Question:
I need to implement the concept of 'dropdown' in Xcode.
For that purpose, I'm using a 'UIPickerview'.
This pickerView loads when a textfield is tapped (on textFieldDidBeginEditing:)event.
Is there a way, that I can add a image to 'TextField'?
The image is like an arrow mark by which user can understand that a 'dropdown' appears when 'textfield' is tapped .How can I make it?
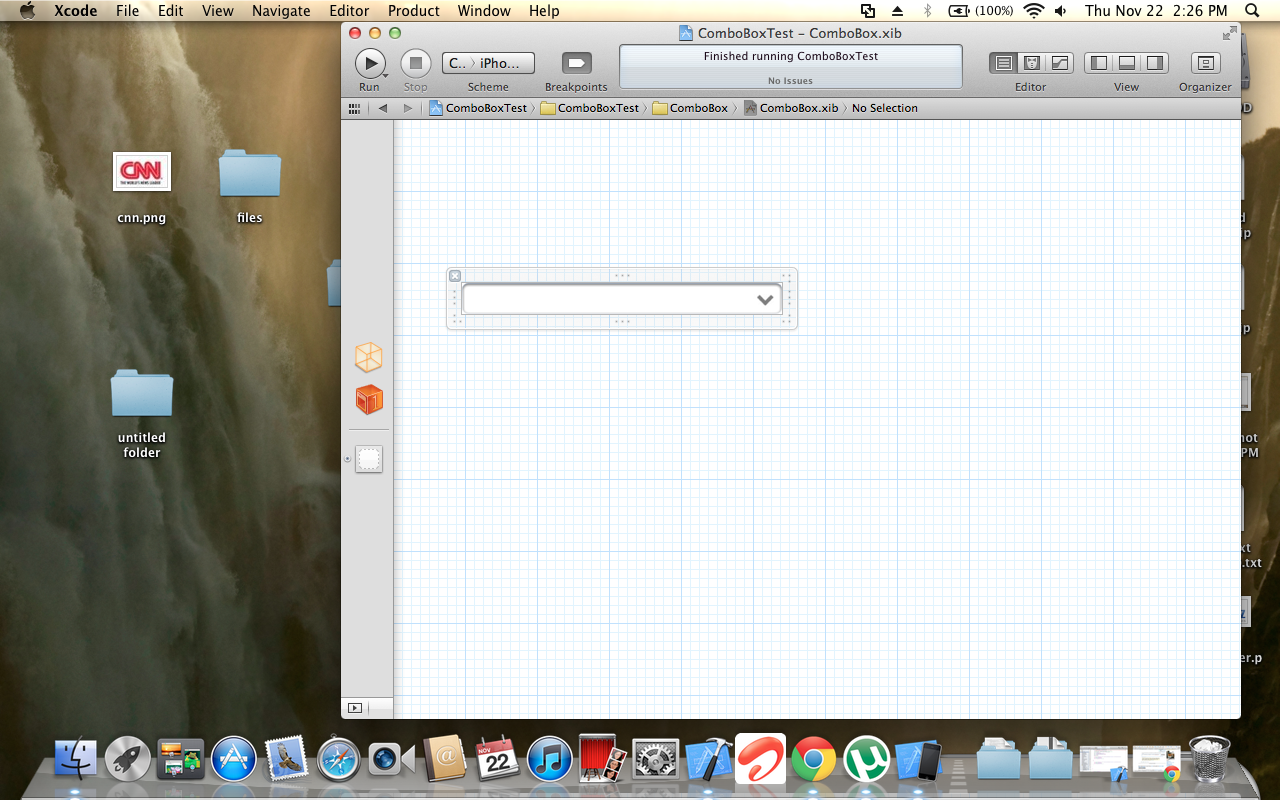
Answer: UITextField has a 'rightView' property, if you have image like this-  then You can easly set ImageView object to rightView:
'''
UITextField *myTextField = [[UITextField alloc] init];
myTextField.rightViewMode = UITextFieldViewModeAlways;
myTextField.rightView = [[UIImageView alloc] initWithImage:[UIImage imageNamed:@"downArrow.png"]];
'''